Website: home-depot
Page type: billing-address
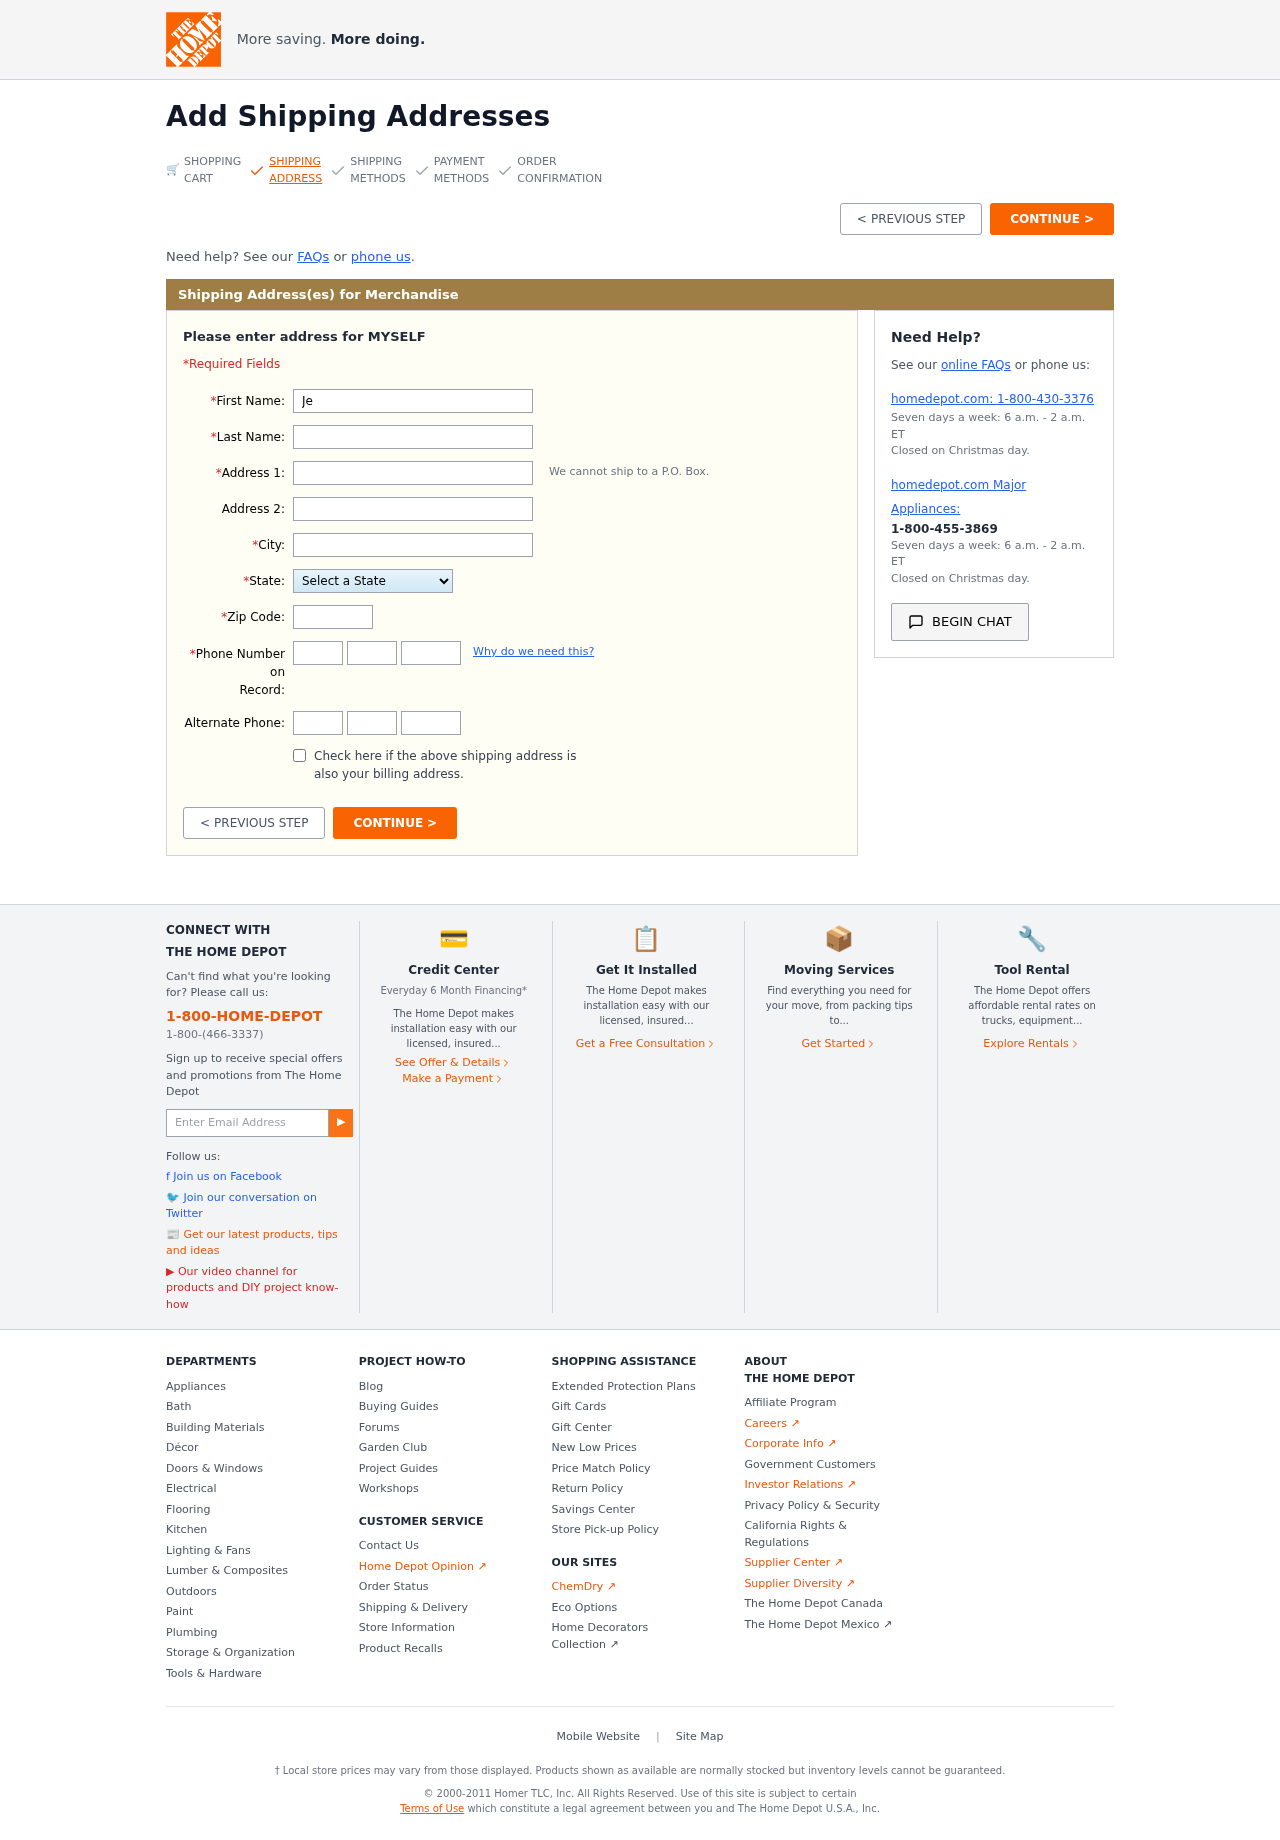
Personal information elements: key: PII_STATE
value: MH
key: PII_FIRSTNAME
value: Jerry
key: PII_LASTNAME
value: Mann
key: PII_STREET
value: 749 Kevin Radial
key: PII_CITY
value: Lake Wanda
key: PII_POSTCODE
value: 81786
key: PII_PHONE_AREA
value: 569
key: PII_PHONE_PREFIX
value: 694
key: PII_PHONE_LINE
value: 0784
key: PII_PHONE_ALT_AREA
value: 217
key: PII_PHONE_ALT_PREFIX
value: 442
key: PII_PHONE_ALT_LINE
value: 0421